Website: walmart
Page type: newsletter-management
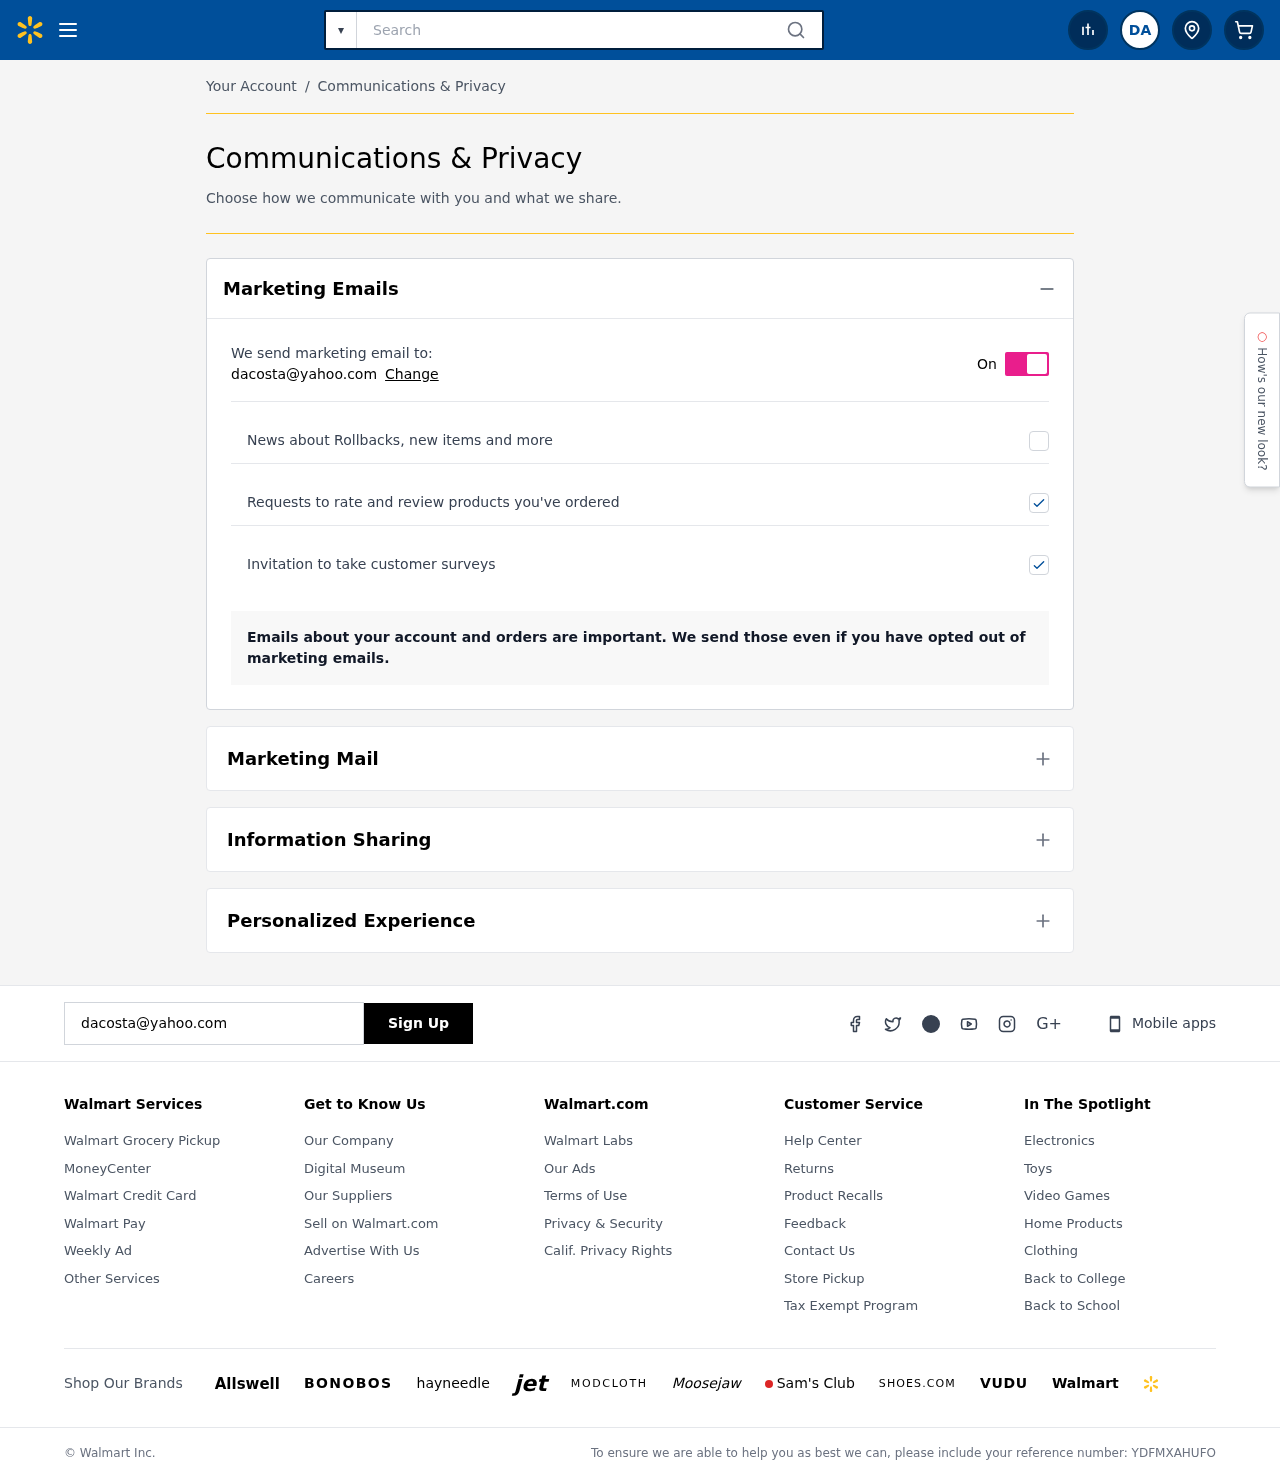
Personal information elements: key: PII_EMAIL
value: dacosta@yahoo.com
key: PII_INITIALS
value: DA
Search elements: key: HEADER_SEARCH
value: Search